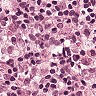
Metastatic tissue present: no